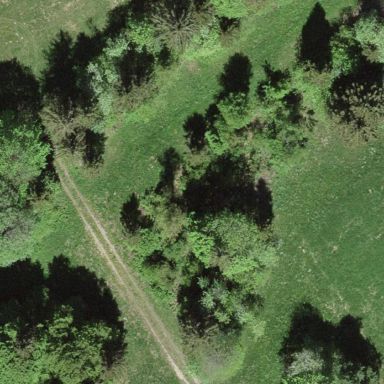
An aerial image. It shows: Forest area.